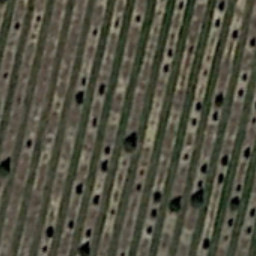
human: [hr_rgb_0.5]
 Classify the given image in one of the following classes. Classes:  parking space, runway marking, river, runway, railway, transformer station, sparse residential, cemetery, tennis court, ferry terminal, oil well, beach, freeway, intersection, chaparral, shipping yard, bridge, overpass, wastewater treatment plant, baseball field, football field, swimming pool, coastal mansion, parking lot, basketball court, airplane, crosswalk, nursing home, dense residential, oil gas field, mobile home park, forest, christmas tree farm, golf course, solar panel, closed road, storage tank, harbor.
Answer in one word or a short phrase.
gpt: christmas tree farm